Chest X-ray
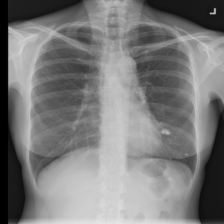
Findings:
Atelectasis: negative
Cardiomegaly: negative
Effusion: negative
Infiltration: negative
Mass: negative
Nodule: negative
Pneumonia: negative
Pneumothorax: negative
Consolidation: negative
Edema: negative
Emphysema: negative
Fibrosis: negative
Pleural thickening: negative
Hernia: negative